Interaction volume radius: 10 \u00c5
Interaction volume height: 15 \u00c5
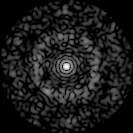
Disorder parameter: 0.8287